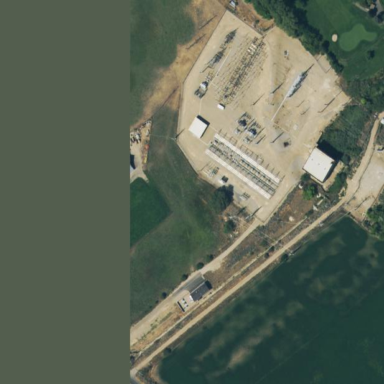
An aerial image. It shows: Power substation.